Question: I have a problem to add https to my EC2 instance and maybe you guys can have the answer to make it work.
I have a load balancer that is forwarding the connection to my EC2 instance, I've add the SSL certificate to the load balancer and everything went fine, I've add a listener to the port 443 that will forward to the port 443 of my instance and I've configured Apache to listen on both port 443 and 80, now here the screenshot of my load balancer:

The SSL certificate is valid and on port 80 (HTTP) everything is fine, but if I try the with https the request does not got through.
Any idea?
Cheers
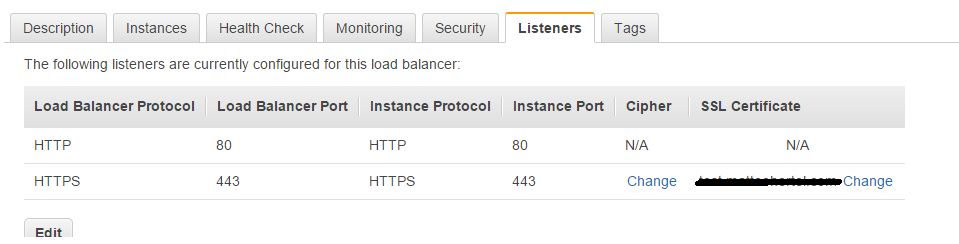
Answer: Elastic Load Balancer can not forward your HTTPS requests to the server. This is why SSL is there : to prevent a man in the middle attack (amongst others)
The way you can get this working is the following :
- - - - configure your web servers Security Group to only accept traffic from the load balancer.- (optional) be sure your Web Servers are running in a private subnet, i.e. with only private IP addressed and no route to the Internet Gateway
If you really need to have an end-to-end SSL tunnel between your client and you backend servers (for example, to perform client side SSL authentication), then you'll have to configure your load balancer in TCP mode, not in HTTP mode (see <URL>
More details :
- <URL>